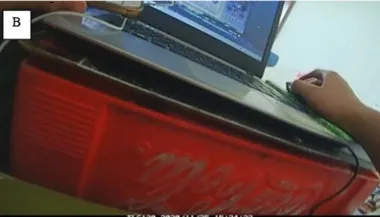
Sample of images and coding. B; Date: 25/11/2020; Time: 15:24; Main behaviour: screen-based sedentary behaviour; Posture: Sitting; Device attention: primary; Device: Portable-laptop computer; Content type: interactive screen media-game-unclassifiable; Purpose: leisure; Physical setting: home: bedroom; Social context: alone; Social environment: alone; Social interaction: none; Other behaviour: none; Other Device: Portable-mobile device (phone, ipod); Device attention: secondary; Content type: passive screen media-animation/cartoon; Purpose: leisure.
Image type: medical_photograph (skin_photograph)